Interaction volume radius: 5 \u00c5
Interaction volume height: 30 \u00c5
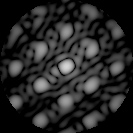
Disorder parameter: 0.2857